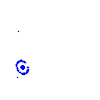
Particle: pion